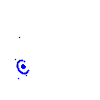
Particle: proton